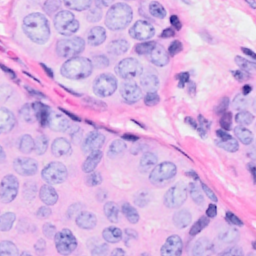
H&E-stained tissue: Breast